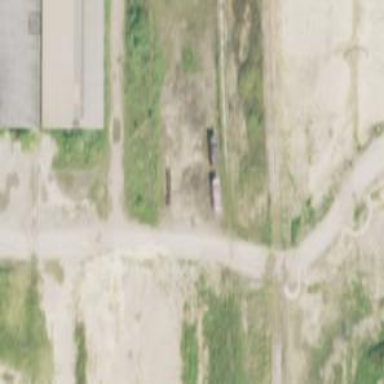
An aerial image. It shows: Disused railway spur service.